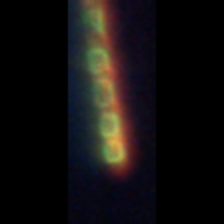
Taxon: Chaetoceros
Group: Diatoms